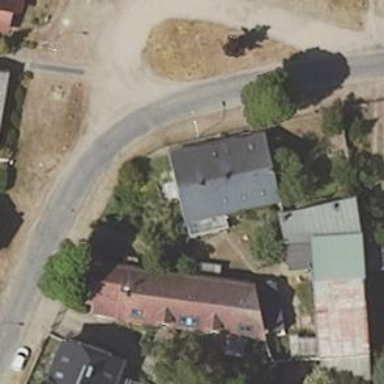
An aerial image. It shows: Residential building.